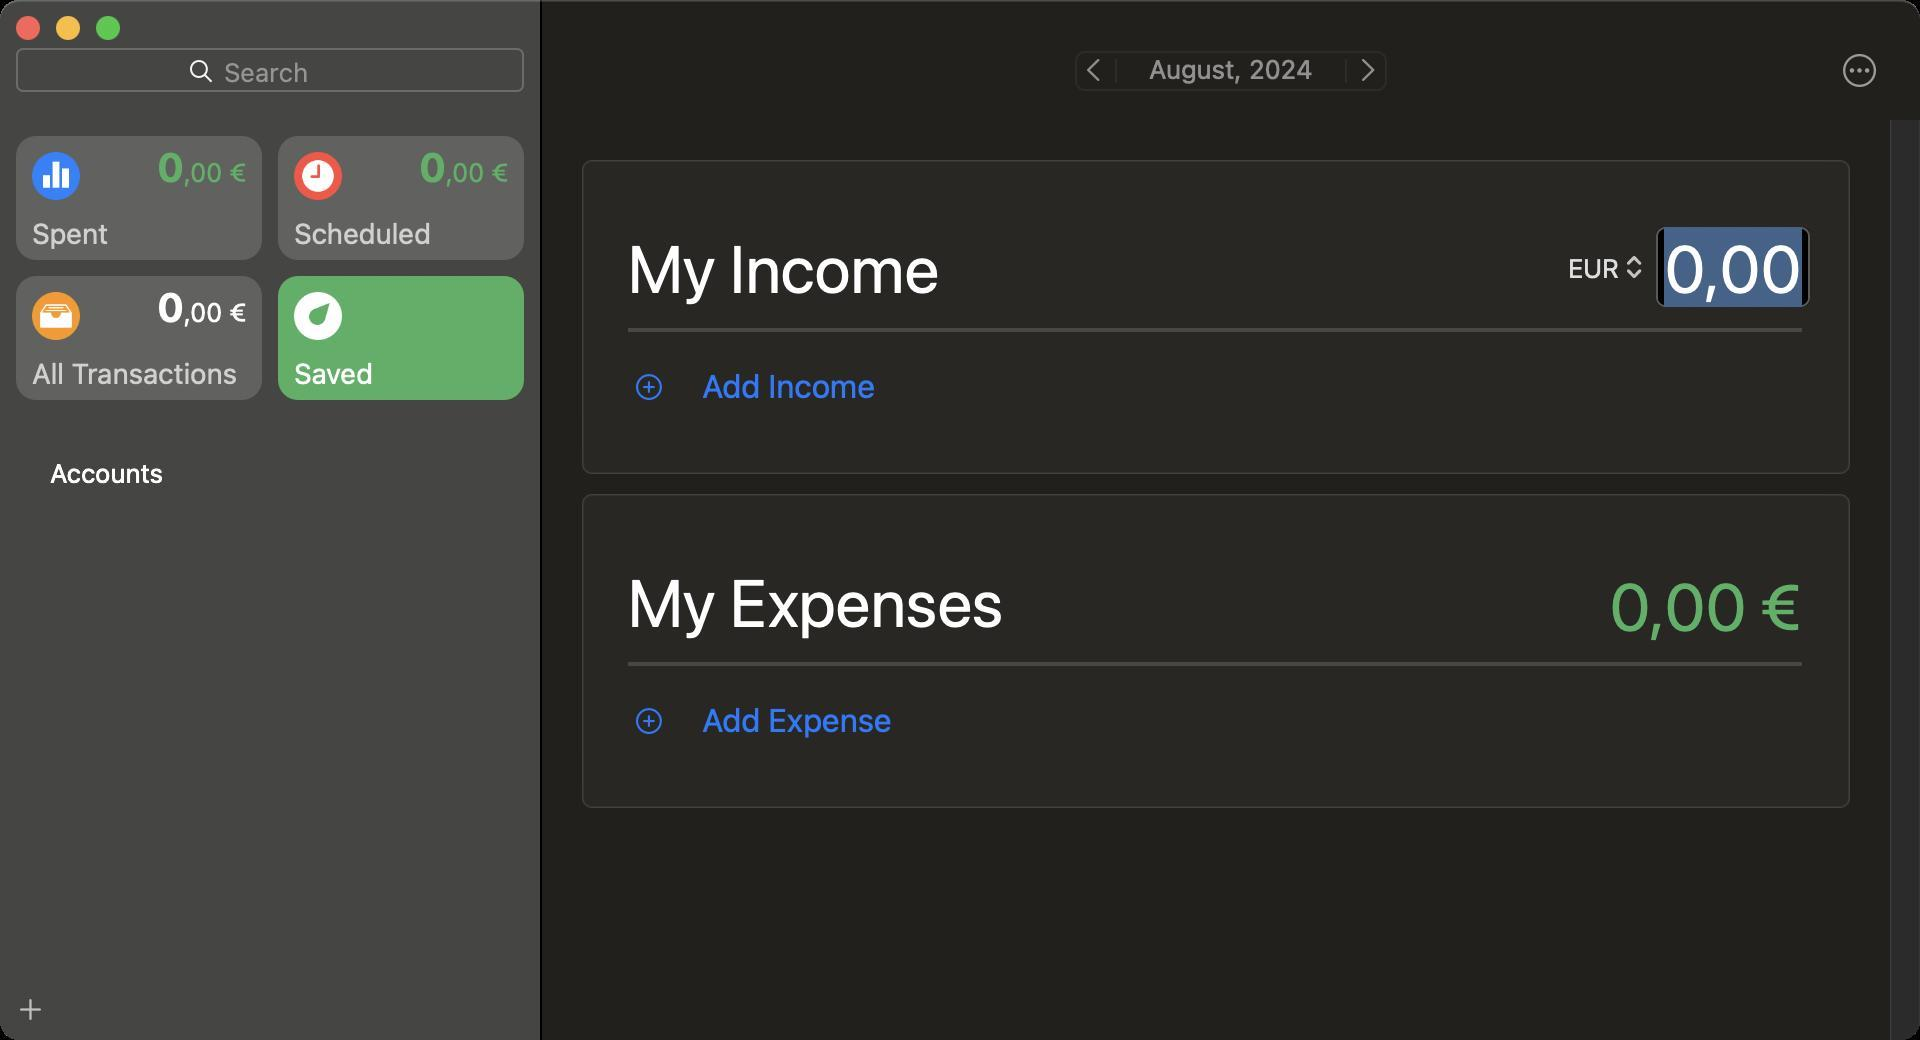
Accessibility tree:
{"name": "Money", "role": "AXWindow", "description": null, "role_description": "standard window", "value": null, "position": "384.00;317.00", "size": "960;520", "children": [{"name": null, "role": "AXSplitGroup", "description": null, "role_description": "split group", "value": null, "position": "0.00;0.00", "size": "960;520", "children": [{"name": null, "role": "AXTextField", "description": null, "role_description": "text field", "value": null, "position": "110.00;27.00", "size": "128;17", "children": []}, {"name": null, "role": "AXList", "description": null, "role_description": "collection", "value": null, "position": "0.00;60.00", "size": "270;150", "children": [{"name": null, "role": "AXList", "description": null, "role_description": "section", "value": null, "position": "8.00;68.00", "size": "254;132", "children": [{"name": null, "role": "AXGroup", "description": null, "role_description": "group", "value": null, "position": "8.00;68.00", "size": "254;132", "children": []}]}]}, {"name": null, "role": "AXScrollArea", "description": null, "role_description": "scroll area", "value": null, "position": "0.00;210.00", "size": "270;280", "children": [{"name": null, "role": "AXOutline", "description": null, "role_description": "outline", "value": null, "position": "0.00;210.00", "size": "255;280", "children": [{"name": null, "role": "AXRow", "description": null, "role_description": "outline row", "value": null, "position": "0.00;220.00", "size": "255;1", "children": [{"name": null, "role": "AXCell", "description": null, "role_description": "cell", "value": null, "position": "10.00;220.00", "size": "235;1", "children": [{"name": null, "role": "AXStaticText", "description": null, "role_description": "text", "value": "", "position": "23.00;212.00", "size": "4;17", "children": []}]}]}, {"name": null, "role": "AXRow", "description": null, "role_description": "outline row", "value": null, "position": "0.00;221.00", "size": "255;30", "children": [{"name": null, "role": "AXCell", "description": null, "role_description": "cell", "value": null, "position": "10.00;221.00", "size": "235;30", "children": [{"name": null, "role": "AXStaticText", "description": null, "role_description": "text", "value": "Accounts", "position": "23.00;227.50", "size": "61;17", "children": []}]}]}, {"name": null, "role": "AXColumn", "description": null, "role_description": "column", "value": null, "position": "10.00;210.00", "size": "235;280", "children": []}]}, {"name": null, "role": "AXScrollBar", "description": null, "role_description": "scroll bar", "value": 0.0, "position": "255.00;210.00", "size": "15;280", "children": []}]}, {"name": "", "role": "AXButton", "description": "add", "role_description": "button", "value": null, "position": "8.00;495.50", "size": "14;18", "children": []}, {"name": null, "role": "AXSplitter", "description": null, "role_description": "splitter", "value": 270.0, "position": "270.00;28.00", "size": "1;492", "children": []}, {"name": "", "role": "AXButton", "description": "action", "role_description": "button", "value": null, "position": "920.00;25.00", "size": "20;20", "children": []}, {"name": null, "role": "AXScrollArea", "description": null, "role_description": "scroll area", "value": null, "position": "271.00;60.00", "size": "689;460", "children": [{"name": null, "role": "AXGroup", "description": null, "role_description": "group", "value": null, "position": "288.00;78.00", "size": "640;163", "children": [{"name": null, "role": "AXOutline", "description": null, "role_description": "outline", "value": null, "position": "297.00;91.00", "size": "622;140", "children": [{"name": null, "role": "AXRow", "description": null, "role_description": "outline row", "value": null, "position": "297.00;101.00", "size": "622;65", "children": [{"name": null, "role": "AXCell", "description": null, "role_description": "cell", "value": null, "position": "307.00;101.00", "size": "602;65", "children": [{"name": null, "role": "AXTextField", "description": null, "role_description": "text field", "value": "0,00", "position": "828.00;113.50", "size": "77;40", "children": []}, {"name": null, "role": "AXPopUpButton", "description": null, "role_description": "pop up button", "value": "EUR", "position": "781.00;125.00", "size": "46;17", "children": []}, {"name": null, "role": "AXStaticText", "description": null, "role_description": "text", "value": "My Income", "position": "312.00;113.50", "size": "164;40", "children": []}, {"name": null, "role": "AXStaticText", "description": null, "role_description": "text", "value": "", "position": "312.00;141.00", "size": "8;17", "children": []}, {"name": null, "role": "AXImage", "description": "", "role_description": "image", "value": null, "position": "314.00;123.00", "size": "21;21", "children": []}]}]}, {"name": null, "role": "AXRow", "description": null, "role_description": "outline row", "value": null, "position": "297.00;166.00", "size": "622;55", "children": [{"name": null, "role": "AXCell", "description": null, "role_description": "cell", "value": null, "position": "307.00;166.00", "size": "602;55", "children": [{"name": null, "role": "AXImage", "description": "AddBudgetRecordButton", "role_description": "image", "value": null, "position": "314.00;180.00", "size": "21;27", "children": []}, {"name": null, "role": "AXTextField", "description": null, "role_description": "text field", "value": "", "position": "349.00;184.00", "size": "154;22", "children": []}, {"name": null, "role": "AXStaticText", "description": null, "role_description": "text", "value": "", "position": "313.00;221.00", "size": "0;0", "children": []}]}]}, {"name": null, "role": "AXColumn", "description": null, "role_description": "column", "value": null, "position": "307.00;91.00", "size": "602;140", "children": []}]}]}, {"name": null, "role": "AXGroup", "description": null, "role_description": "group", "value": null, "position": "288.00;245.00", "size": "640;163", "children": [{"name": null, "role": "AXOutline", "description": null, "role_description": "outline", "value": null, "position": "297.00;258.00", "size": "622;140", "children": [{"name": null, "role": "AXRow", "description": null, "role_description": "outline row", "value": null, "position": "297.00;268.00", "size": "622;65", "children": [{"name": null, "role": "AXCell", "description": null, "role_description": "cell", "value": null, "position": "307.00;268.00", "size": "602;65", "children": [{"name": null, "role": "AXTextField", "description": null, "role_description": "text field", "value": "0,00 €", "position": "797.00;280.50", "size": "108;40", "children": []}, {"name": null, "role": "AXStaticText", "description": null, "role_description": "text", "value": "My Expenses", "position": "312.00;280.50", "size": "197;40", "children": []}, {"name": null, "role": "AXStaticText", "description": null, "role_description": "text", "value": "", "position": "312.00;308.00", "size": "8;17", "children": []}, {"name": null, "role": "AXImage", "description": "", "role_description": "image", "value": null, "position": "314.00;290.00", "size": "21;21", "children": []}]}]}, {"name": null, "role": "AXRow", "description": null, "role_description": "outline row", "value": null, "position": "297.00;333.00", "size": "622;55", "children": [{"name": null, "role": "AXCell", "description": null, "role_description": "cell", "value": null, "position": "307.00;333.00", "size": "602;55", "children": [{"name": null, "role": "AXImage", "description": "AddBudgetRecordButton", "role_description": "image", "value": null, "position": "314.00;347.00", "size": "21;27", "children": []}, {"name": null, "role": "AXTextField", "description": null, "role_description": "text field", "value": "", "position": "349.00;351.00", "size": "154;22", "children": []}, {"name": null, "role": "AXStaticText", "description": null, "role_description": "text", "value": "", "position": "313.00;388.00", "size": "0;0", "children": []}]}]}, {"name": null, "role": "AXColumn", "description": null, "role_description": "column", "value": null, "position": "307.00;258.00", "size": "602;140", "children": []}]}]}, {"name": null, "role": "AXScrollBar", "description": null, "role_description": "scroll bar", "value": 0.0, "position": "945.00;60.00", "size": "15;460", "children": []}]}, {"name": null, "role": "AXGroup", "description": null, "role_description": "group", "value": null, "position": "536.50;24.50", "size": "158;23", "children": [{"name": null, "role": "AXButton", "description": "go left", "role_description": "button", "value": null, "position": "536.50;24.50", "size": "22;23", "children": []}, {"name": null, "role": "AXButton", "description": "August, 2024", "role_description": "button", "value": null, "position": "558.50;24.50", "size": "115;23", "children": []}, {"name": null, "role": "AXButton", "description": "go right", "role_description": "button", "value": null, "position": "673.50;24.50", "size": "21;23", "children": []}]}]}, {"name": null, "role": "AXButton", "description": null, "role_description": "close button", "value": null, "position": "7.00;6.00", "size": "14;16", "children": []}, {"name": null, "role": "AXButton", "description": null, "role_description": "full screen button", "value": null, "position": "47.00;6.00", "size": "14;16", "children": [{"name": null, "role": "AXGroup", "description": null, "role_description": "group", "value": null, "position": "47.00;6.00", "size": "14;16", "children": [{"name": null, "role": "AXGroup", "description": null, "role_description": "group", "value": null, "position": "47.00;6.00", "size": "14;16", "children": []}]}]}, {"name": null, "role": "AXButton", "description": null, "role_description": "minimize button", "value": null, "position": "27.00;6.00", "size": "14;16", "children": []}]}